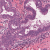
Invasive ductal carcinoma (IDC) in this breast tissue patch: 0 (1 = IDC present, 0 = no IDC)